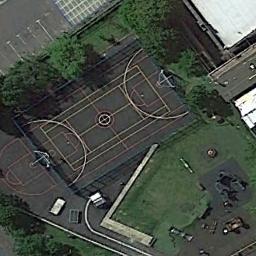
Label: basketball_court